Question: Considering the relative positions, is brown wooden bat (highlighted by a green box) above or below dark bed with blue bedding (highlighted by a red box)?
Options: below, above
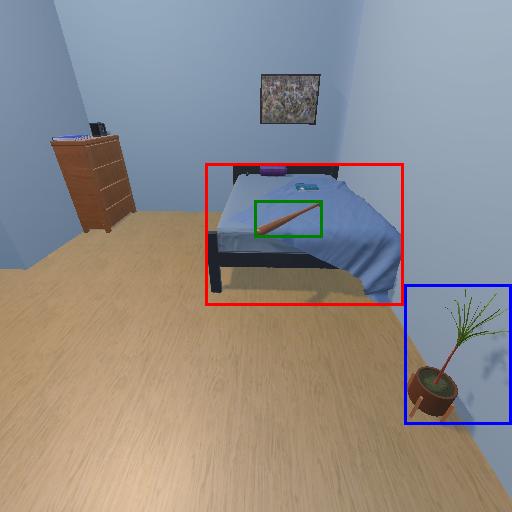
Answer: below